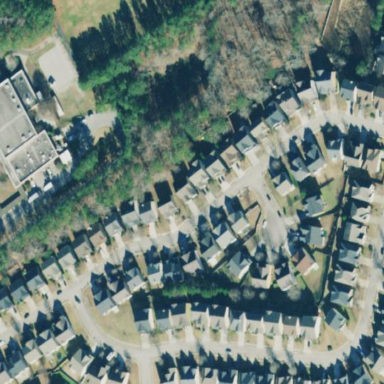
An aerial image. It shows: Residential area within neighborhood.